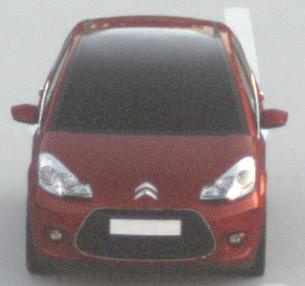
Make: Citroen
Model: C3 1.1
Detailed model: C3 (II)
Model produced from: 2010/01
Model produced until: 2012/03
Doors: 5
Color: red
Road condition: dry road
Daytime: sunrise or sunset
Contrast: low contrast